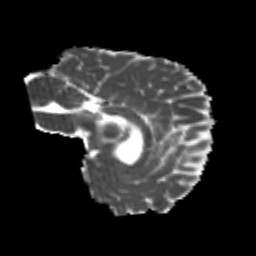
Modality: MD
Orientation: sagittal
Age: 21
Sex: male
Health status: healthy
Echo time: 0.074 s